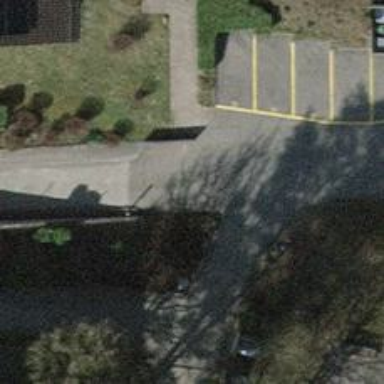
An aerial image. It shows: Footway with sett surface.